Current action and preconditions to check: path_clear

Your task: For each precondition in the list above, predict whether it will hold at this action.

Consider the current scene as observed from the mobile robot's camera, and analyze the predicted future states of all dynamic agents (e.g., people, animals, vehicles, or any moving entities) within the NEXT SECOND.

IMPORTANT: Only answer "very likely" if you are absolutely certain—based on strong, clear evidence—that a dynamic agent will violate the precondition in the predicted future state. Do NOT answer "very likely" for unlikely, ambiguous, or low-probability risks.

Ask yourself for each precondition: Is there a high probability, with clear and convincing evidence, that the predicted future states of any dynamic agent will interfere with the predicted future state of the currently executing action within the NEXT SECOND, causing that precondition to fail?

Assess the risk level based on these predictions. Use "likely" or "very likely" if motions create a clear risk of interference.

Use "neutral" or "improbable" if agents are nearby but their predicted paths are clearly diverging or non-conflicting.

Failure Risk Categories: "very improbable", "improbable", "neutral", "likely", "very likely"

Answer Format: Output ONLY the probability_of_failure value from these categories: "very improbable", "improbable", "neutral", "likely", "very likely"

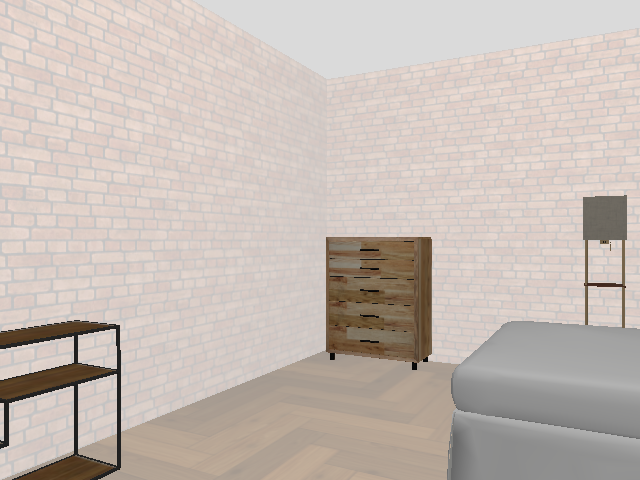

Answer: very improbable